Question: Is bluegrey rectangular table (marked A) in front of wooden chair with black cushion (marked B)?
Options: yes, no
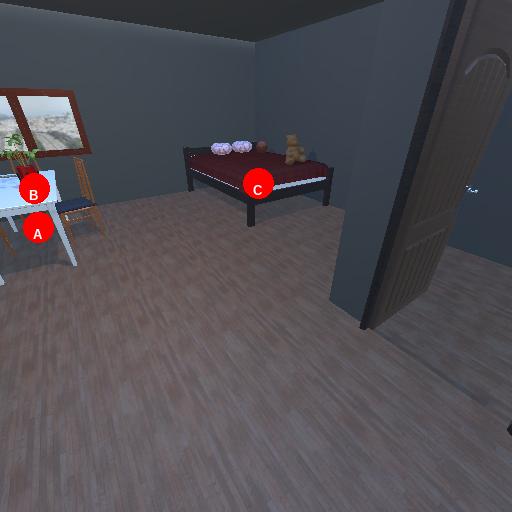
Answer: yes